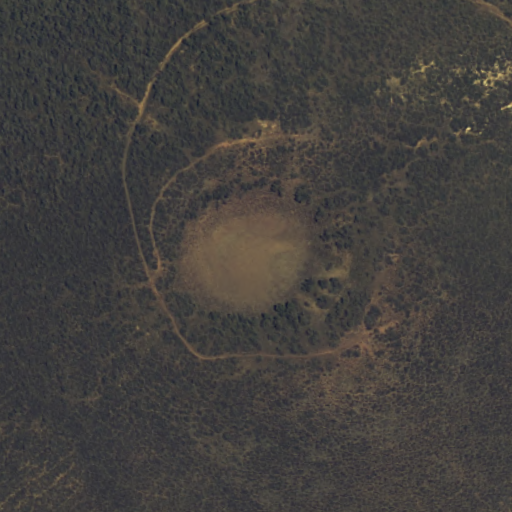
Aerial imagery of volcano in Hawaii named Ahumoa Volcano containing only unknown